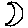
Label: moon